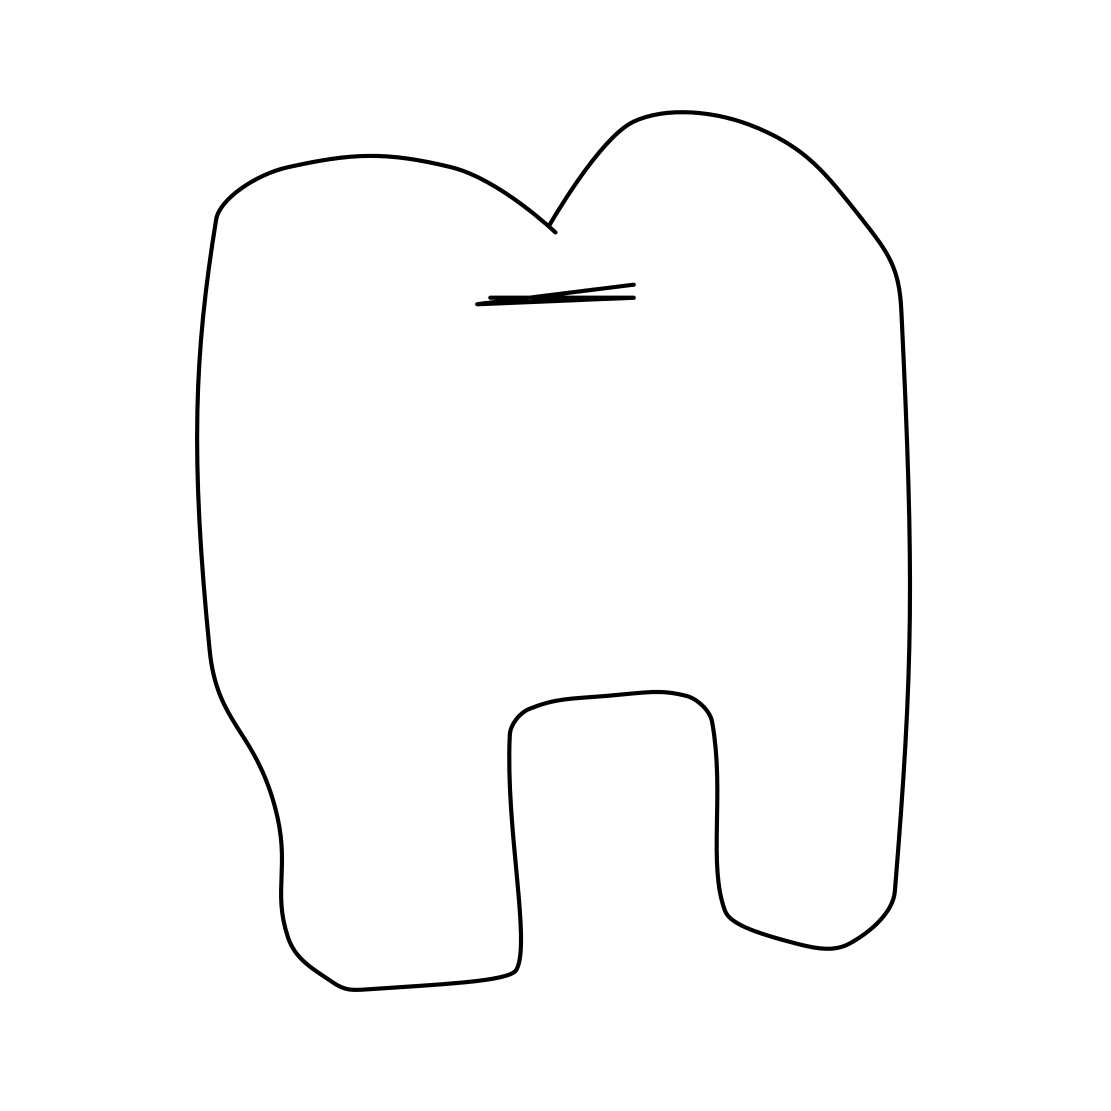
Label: tooth